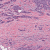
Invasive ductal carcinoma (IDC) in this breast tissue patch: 1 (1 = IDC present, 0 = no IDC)